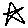
Label: star